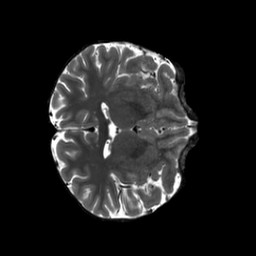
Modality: T2w
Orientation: axial
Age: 20
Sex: male
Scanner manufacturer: siemens
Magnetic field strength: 3 T
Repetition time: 3.2 s
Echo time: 0.566 s